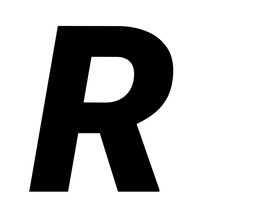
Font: Roboto-Italic_Black_Italic